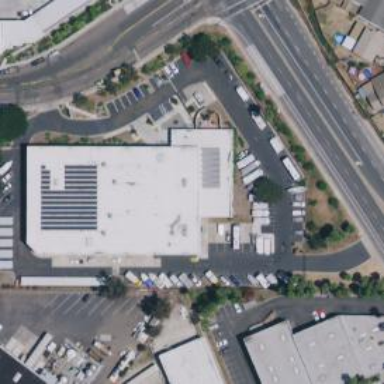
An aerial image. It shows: Industrial building.